Interaction volume radius: 5 \u00c5
Interaction volume height: 20 \u00c5
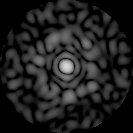
Disorder parameter: 0.8302